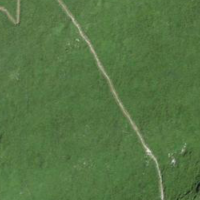
EUNIS habitat code: 23
Species observed at this site:
Turdus torquatus
Carduelis citrinella
Oenanthe oenanthe
Pyrrhocorax graculus
Monticola saxatilis
Linaria cannabina